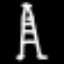
Label: The Eiffel Tower